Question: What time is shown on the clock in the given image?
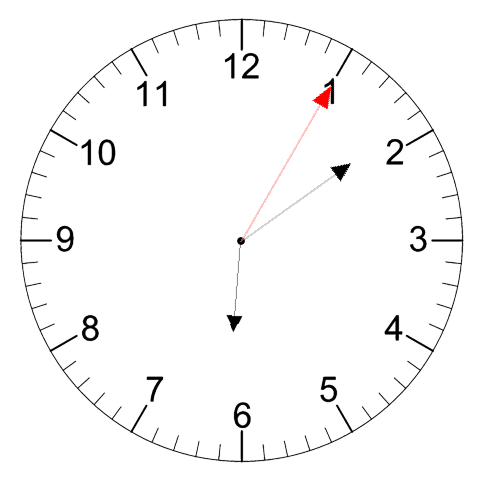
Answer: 06:09:05